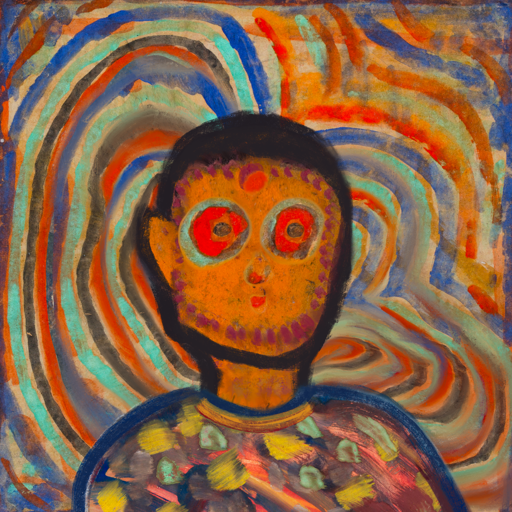
Background: Sisters, Head And Neck Front: Doll, Face Front: Sisters, Bust: Mother_And_Son_Mother, Hair Front: Blank, Head Accessory: Blank, Second Necklace: Blank, Necklace: Mother_And_Son_Son, Baby: Blank